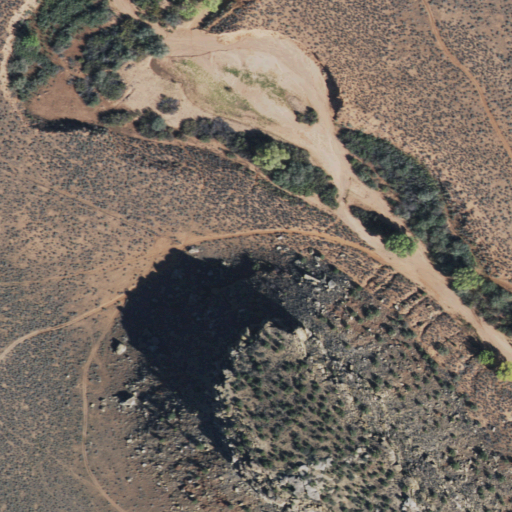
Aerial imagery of valley in Arizona named Corral Canyon containing shrub, woody wetlands, and herbaceous wetlands